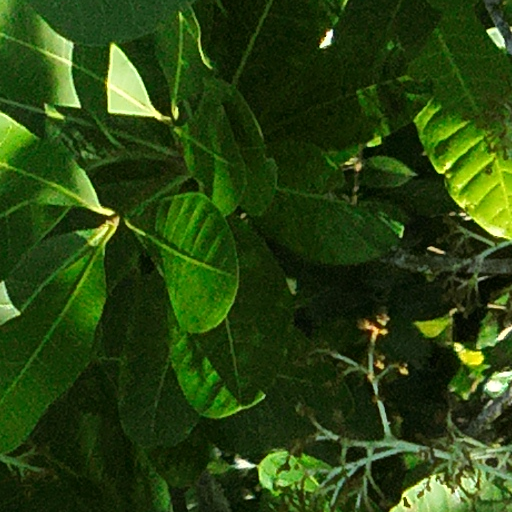
Species: Anacardium excelsum
GBIF accepted scientific name: Anacardium excelsum
Crown area (m\u00b2): 399.3